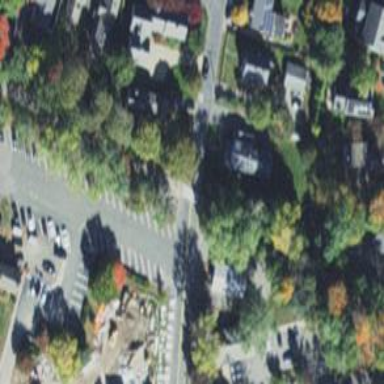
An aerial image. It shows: Stop road.